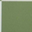
Piece: xx